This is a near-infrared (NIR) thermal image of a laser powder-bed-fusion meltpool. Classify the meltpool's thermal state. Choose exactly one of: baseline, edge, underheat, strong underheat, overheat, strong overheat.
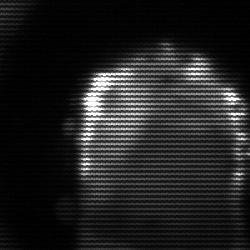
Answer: baseline